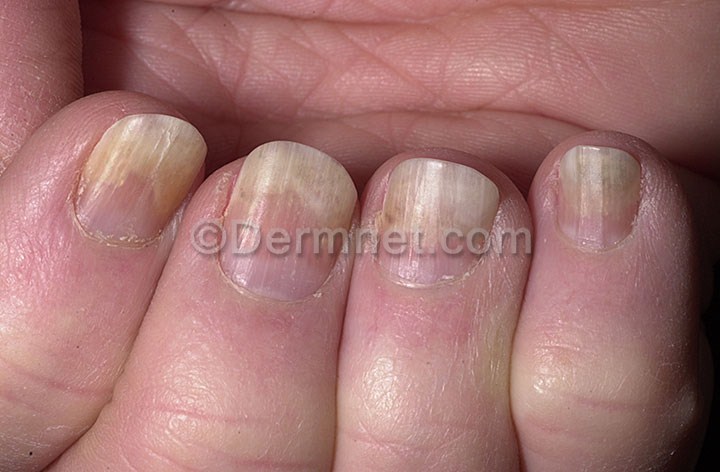
Disease: Nail Fungus and other Nail Disease